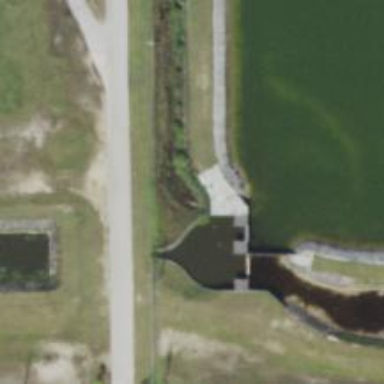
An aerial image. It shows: Dam across waterway.